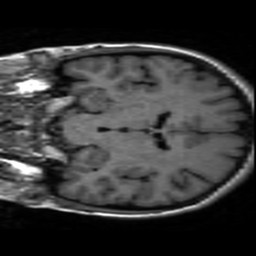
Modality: inplaneT1
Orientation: coronal
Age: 21
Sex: female
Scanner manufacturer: ge
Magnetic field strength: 3 T
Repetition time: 2.499 s
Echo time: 0.02513 s